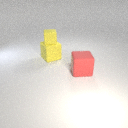
large yellow rubber cube to the left of large red rubber cube